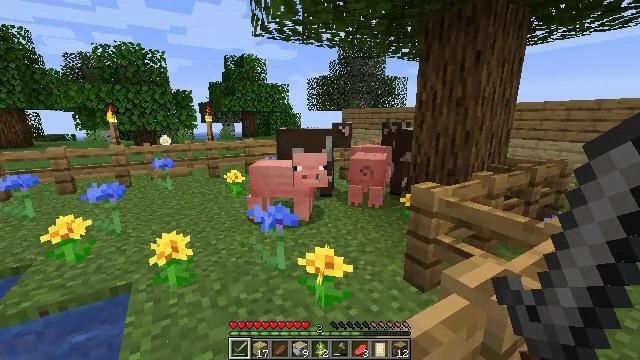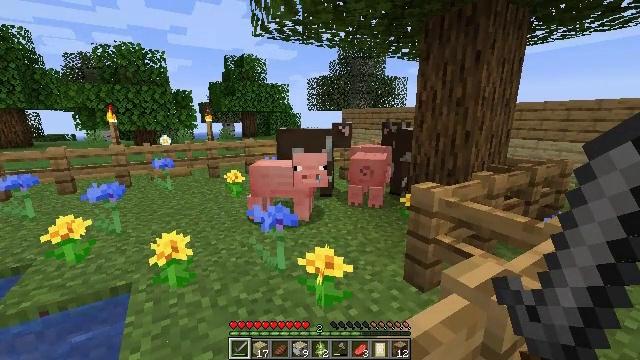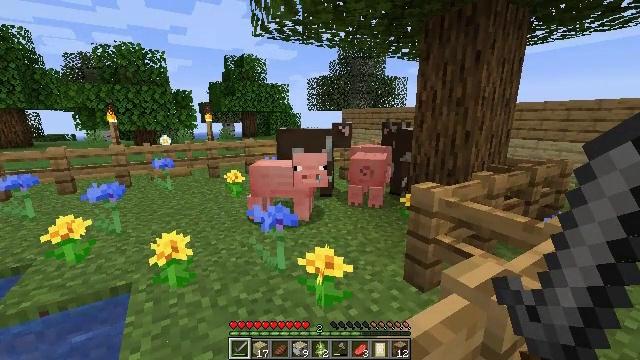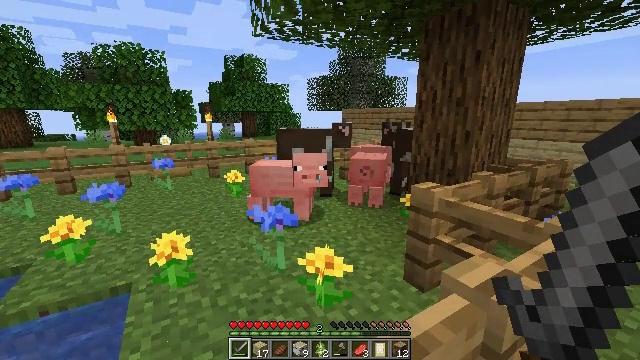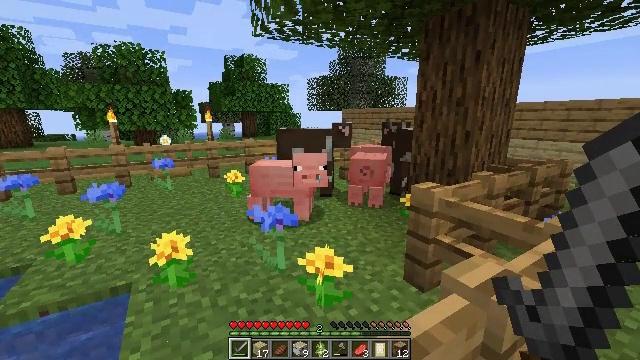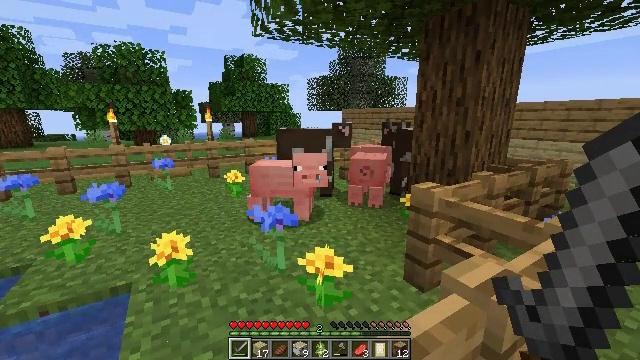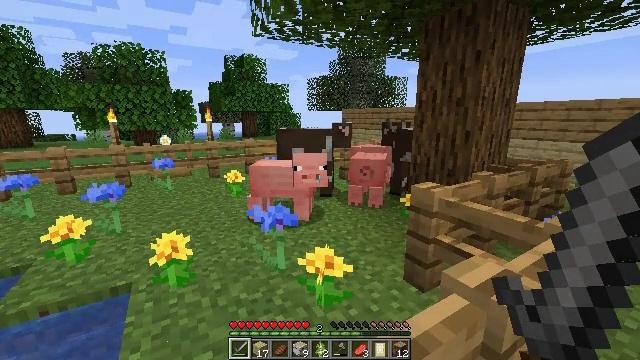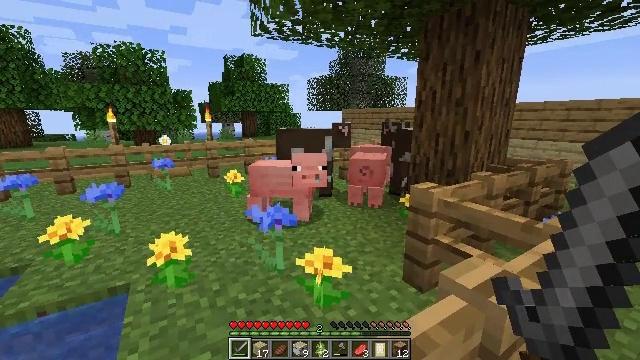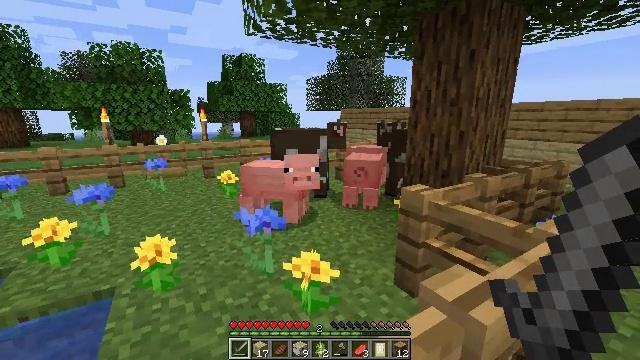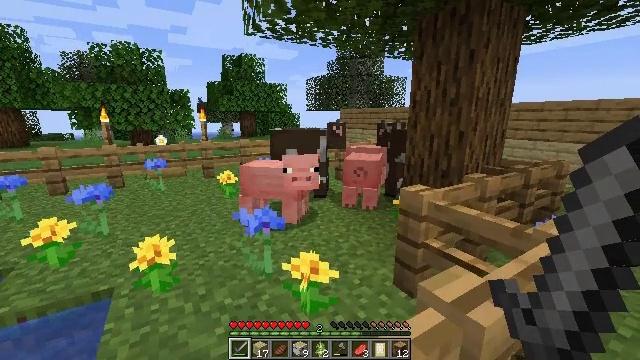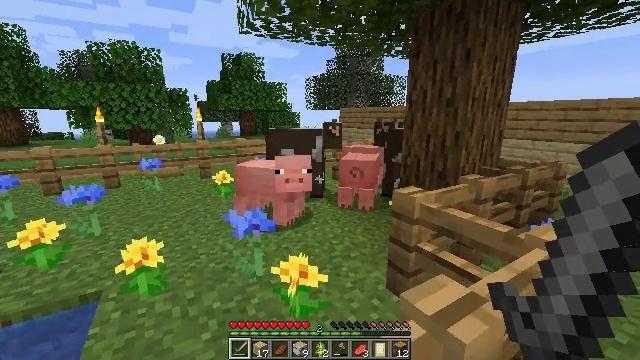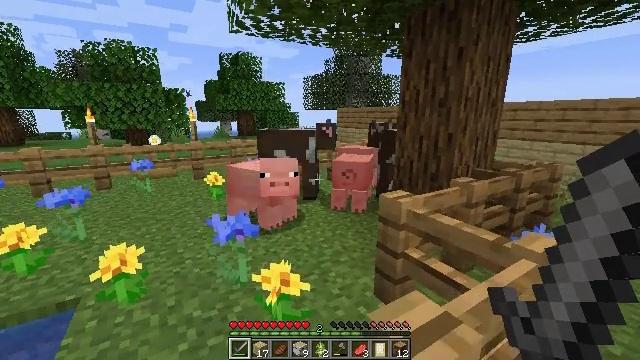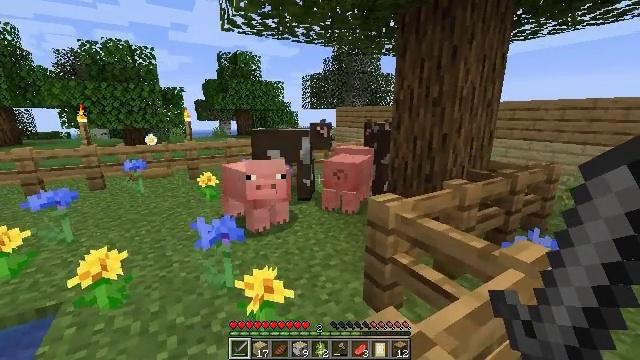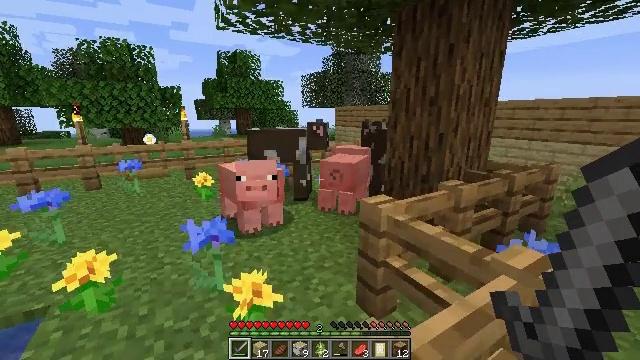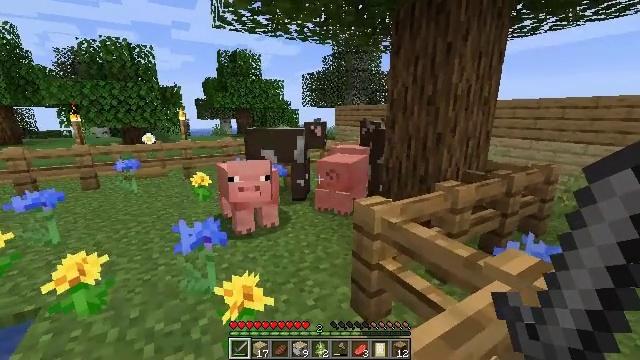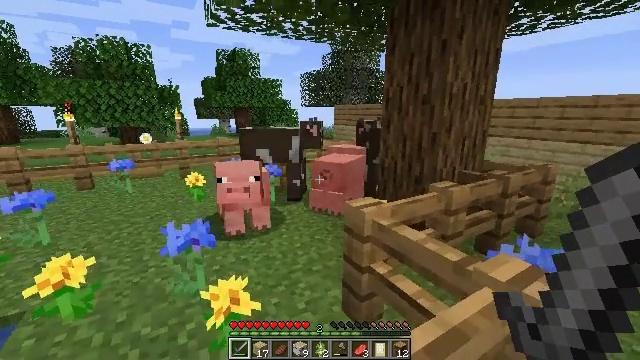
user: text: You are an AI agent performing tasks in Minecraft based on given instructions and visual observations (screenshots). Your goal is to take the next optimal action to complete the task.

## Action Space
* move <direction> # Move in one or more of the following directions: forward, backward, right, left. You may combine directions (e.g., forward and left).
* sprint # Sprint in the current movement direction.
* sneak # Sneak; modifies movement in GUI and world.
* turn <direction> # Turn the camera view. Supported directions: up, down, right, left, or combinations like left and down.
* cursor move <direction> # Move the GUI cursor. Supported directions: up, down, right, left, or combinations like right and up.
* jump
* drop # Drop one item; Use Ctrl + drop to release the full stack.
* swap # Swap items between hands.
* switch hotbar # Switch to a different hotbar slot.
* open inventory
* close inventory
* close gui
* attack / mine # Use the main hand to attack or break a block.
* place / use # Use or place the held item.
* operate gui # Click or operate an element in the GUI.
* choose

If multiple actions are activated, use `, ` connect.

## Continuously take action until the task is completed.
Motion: motion action
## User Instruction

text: Harvest the mature beetroots.
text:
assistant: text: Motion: no_op
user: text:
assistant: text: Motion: no_op
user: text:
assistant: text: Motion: no_op
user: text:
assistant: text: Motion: no_op
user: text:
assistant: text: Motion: no_op
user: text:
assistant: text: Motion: no_op
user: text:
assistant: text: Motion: move forward
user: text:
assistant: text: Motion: move forward, sprint
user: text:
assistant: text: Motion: move forward, sprint
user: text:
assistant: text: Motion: move forward, sprint
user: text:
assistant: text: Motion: move forward, sprint
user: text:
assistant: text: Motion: move forward, sprint
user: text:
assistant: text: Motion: move forward, sprint
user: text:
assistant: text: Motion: move forward, sprint
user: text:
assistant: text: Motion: move forward, sprint
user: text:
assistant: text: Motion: move forward, sprint
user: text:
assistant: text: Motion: move forward, sprint
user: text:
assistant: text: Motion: move forward, sprint, turn left
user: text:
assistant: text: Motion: move forward, sprint
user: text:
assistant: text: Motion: move forward, sprint
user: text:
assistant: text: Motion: move forward, sprint
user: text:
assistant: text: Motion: move forward, sprint
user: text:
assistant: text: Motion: move forward, sprint
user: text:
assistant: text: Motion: move forward, sprint, turn left
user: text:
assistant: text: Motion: move forward, sprint, turn left
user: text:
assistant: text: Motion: move forward, sprint, turn left, jump
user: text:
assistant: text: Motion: move forward, sprint, turn left, jump
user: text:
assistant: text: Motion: move forward, sprint, jump
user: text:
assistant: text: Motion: move forward, sprint, jump
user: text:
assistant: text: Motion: move forward, sprint, jump